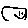
Label: smiley face